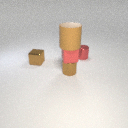
small brown metal cylinder in front of small red metal cylinder